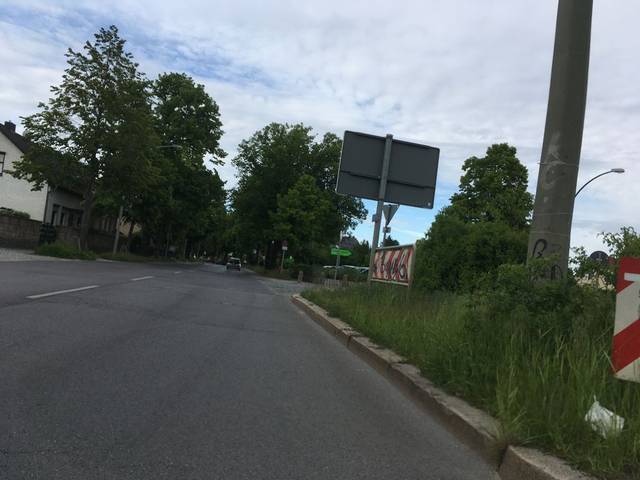
Region: Germany
Coordinates: 52.568, 13.441